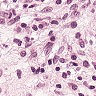
Metastatic tissue present: yes